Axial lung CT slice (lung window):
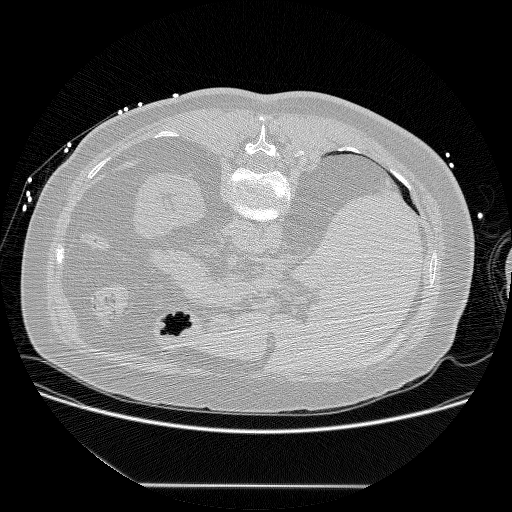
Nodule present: no